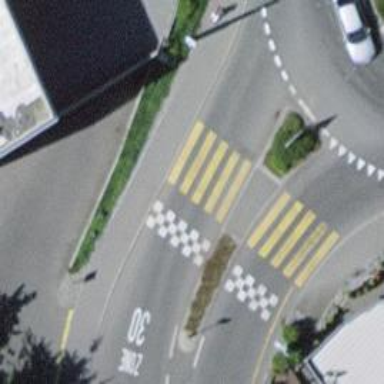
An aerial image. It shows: Kerb barrier.